Question: I am trying to save jpegs to a file from a list of urls. This code times out frequently and randomly. It has saved up to 113 jpegs, there are many more than that, and sometimes only saves 10 before timing out. Is there a way to put a wait in so the timeout doesn't occur? I have tried sleep in the commented section with no luck. Thanks for the feedback!
Heres the timeout error message:

'''
import urllib.request
import urllib
import codecs
from urllib import request
import time
import csv
class File:
def __init__(self, data):
self.data = data
file = File("1")
with open("file.csv", encoding = "utf8") as f1:
file.data = list(csv.reader(f1, skipinitialspace = True))
for i in file.data[1:]:
if len(i[27]) != 0:
#i[14] creates a unique jpeg file name in the dir
image = open('C:\aPath'+i[14]+'.JPG', 'wb')
path = 'aPath' + i[14] + '.JPG'
#time.sleep(2) Tried sleep here, didn't work
#i[27] is a working jpeg url
urllib.request.urlretrieve(i[27], path)
image.close()
print('done!')
'''
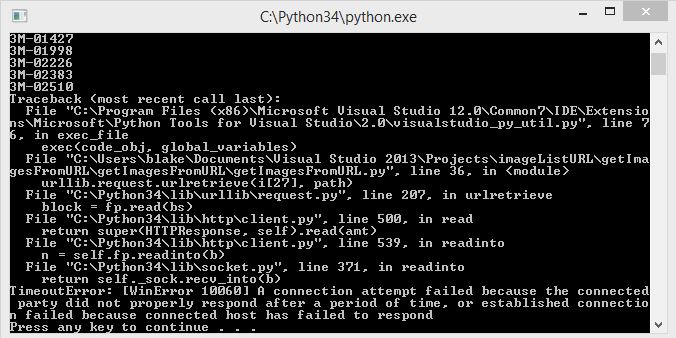
Answer: There's no way to prevent the exception. You need to catch the exception and retry.
'''
...
for i in file.data[1:]:
if not i[27]:
continue
path = 'aPath' + i[14] + '.JPG'
while True: # retry loop
try:
urllib.request.urlretrieve(i[27], path)
break # On success, stop retry.
except TimeoutError:
print('timeout, retry in 1 second.')
time.sleep(1)
'''
BTW, you don't need to open file if you use 'urllib.request.urlretrieve'.